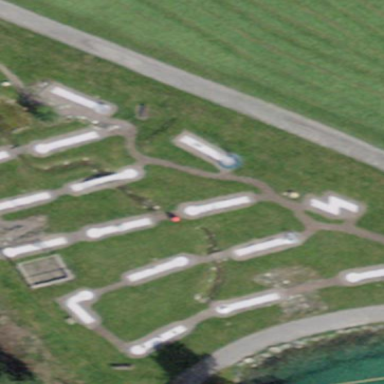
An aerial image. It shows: Miniature golf course.